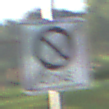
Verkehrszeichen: EndeEingeschraenktesHalteverbotZone
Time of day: SunriseSunset
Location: Outdoor (Suburban)
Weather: PartlyCloudy
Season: NotSpecified
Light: Natural